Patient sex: M
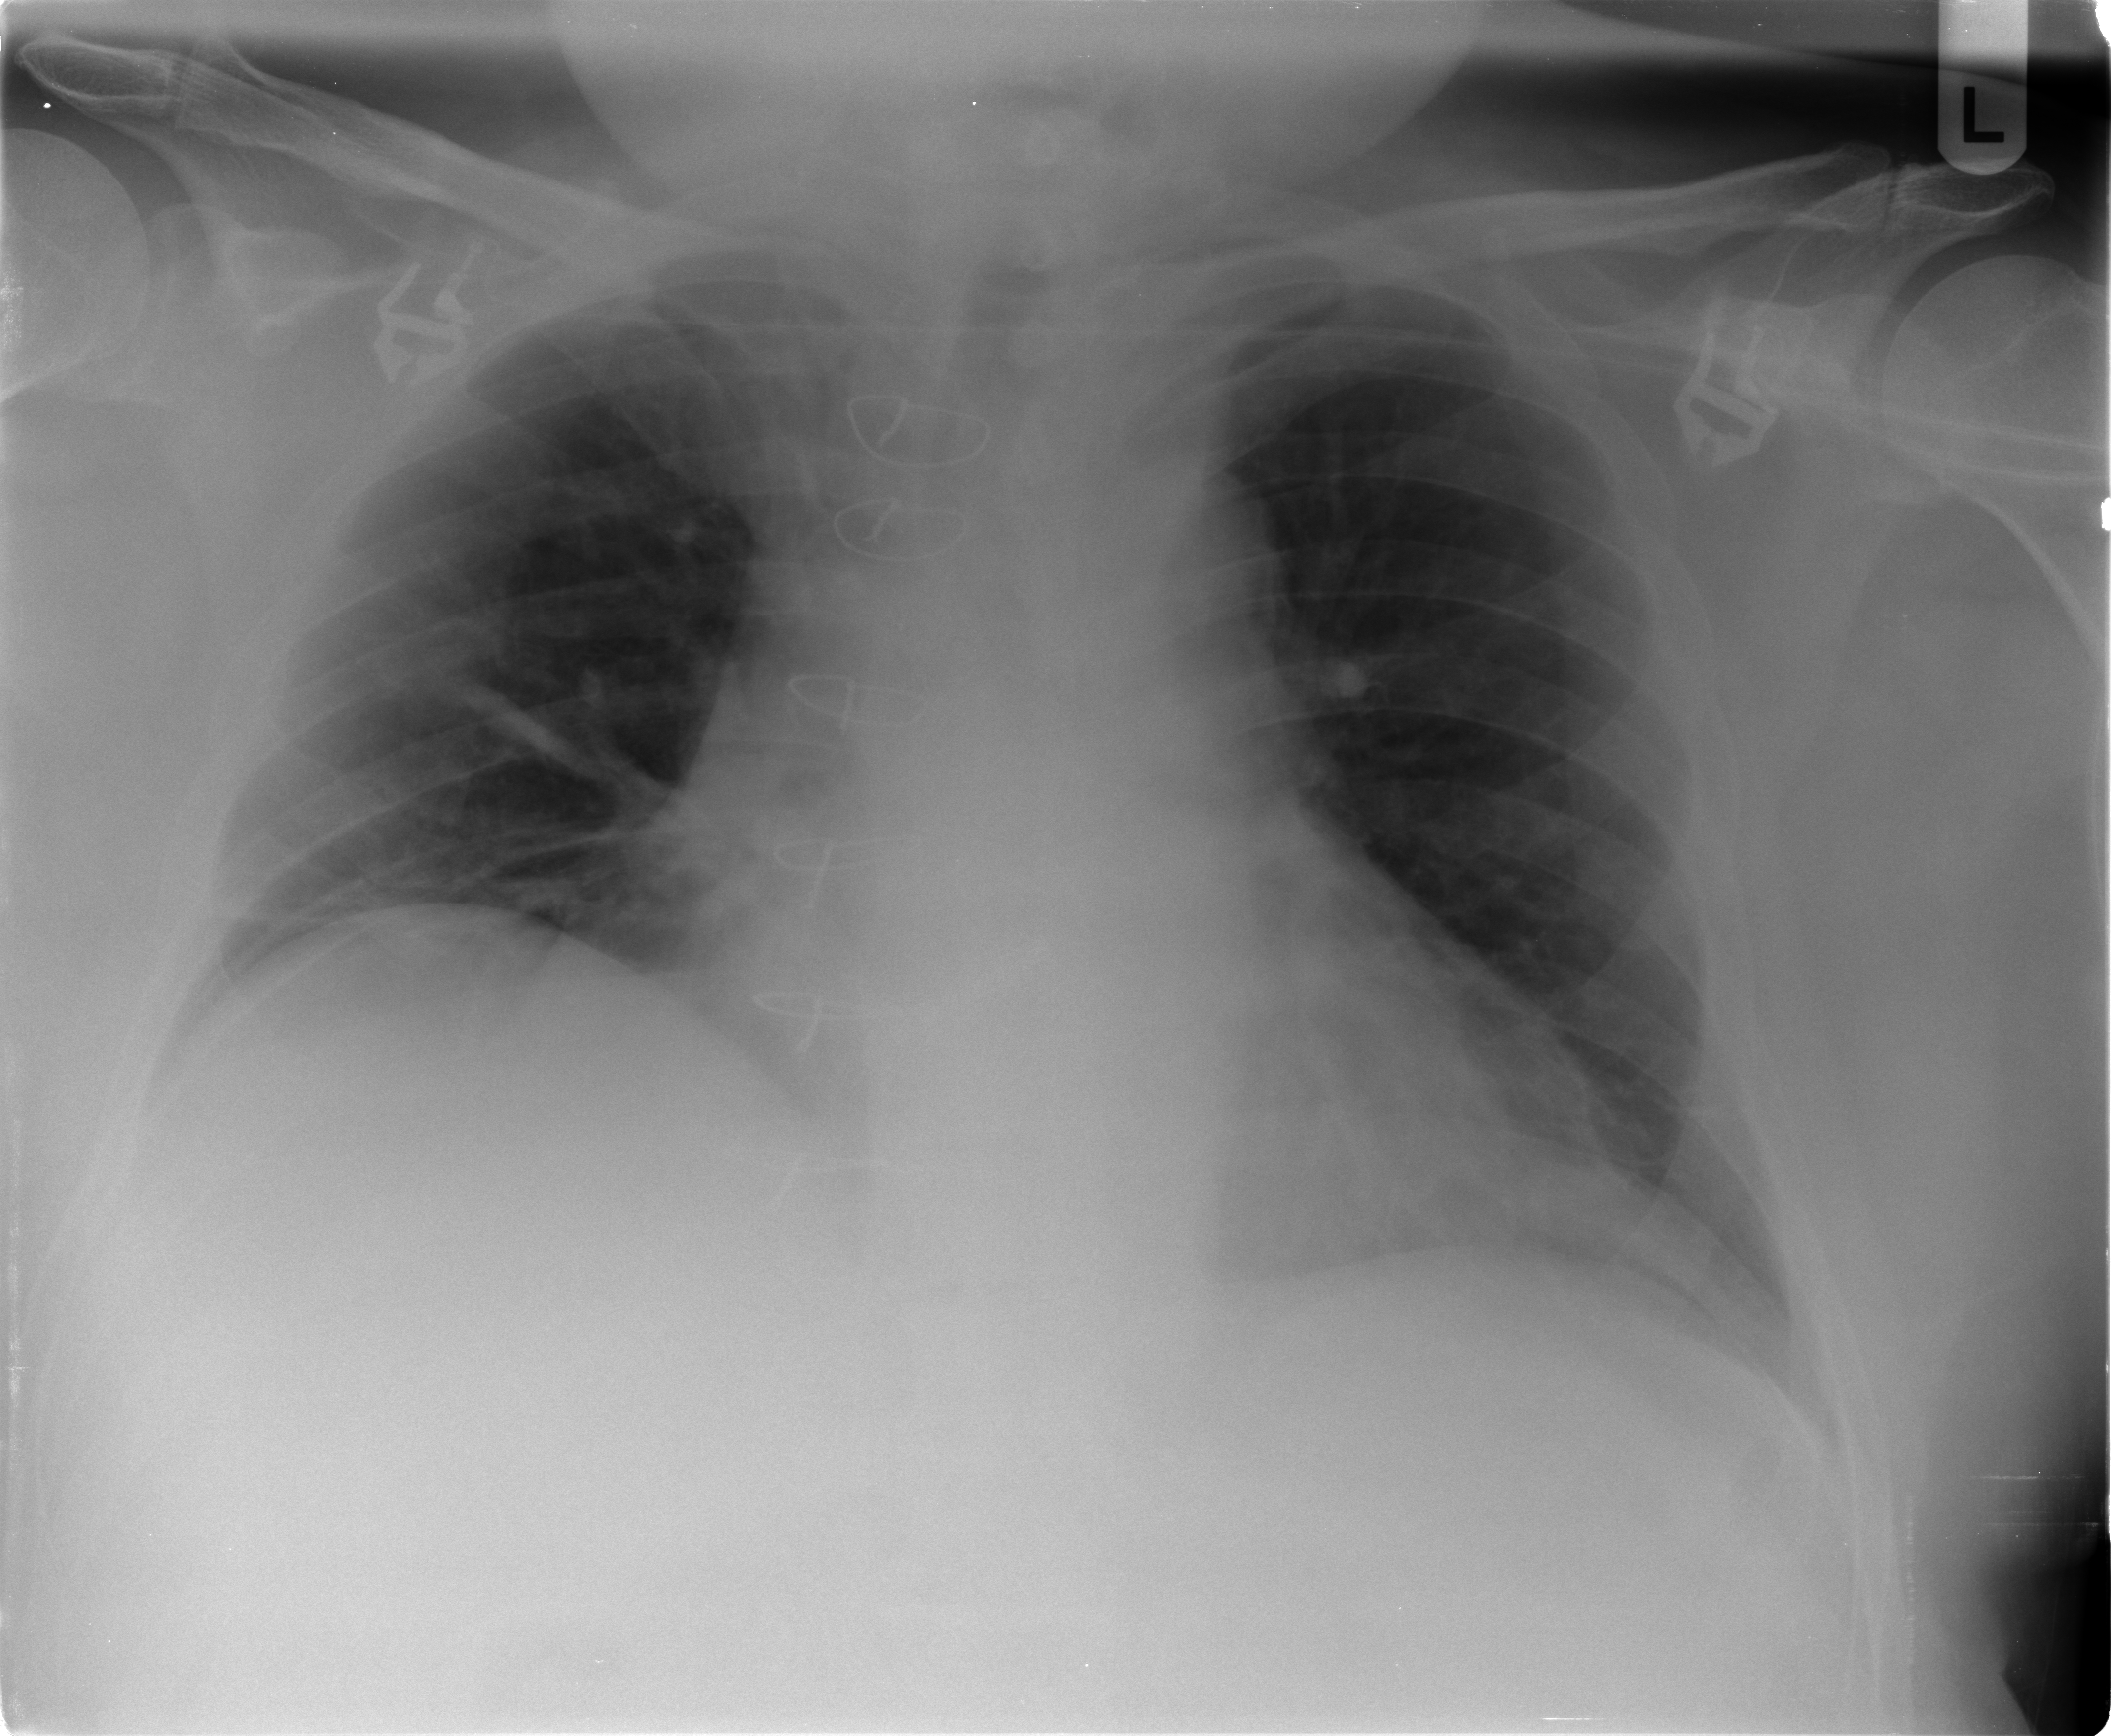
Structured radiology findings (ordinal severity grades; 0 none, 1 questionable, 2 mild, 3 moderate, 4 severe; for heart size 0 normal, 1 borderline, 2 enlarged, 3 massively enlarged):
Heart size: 3
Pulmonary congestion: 2
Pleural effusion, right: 0
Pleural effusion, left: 1
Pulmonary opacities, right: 0
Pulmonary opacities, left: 0
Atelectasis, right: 2
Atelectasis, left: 1